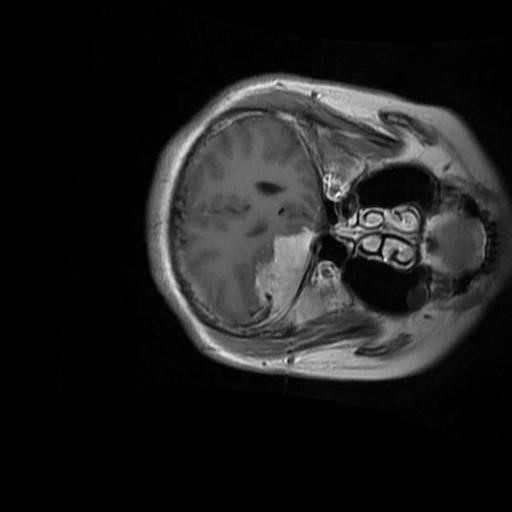
Label: brain_menin